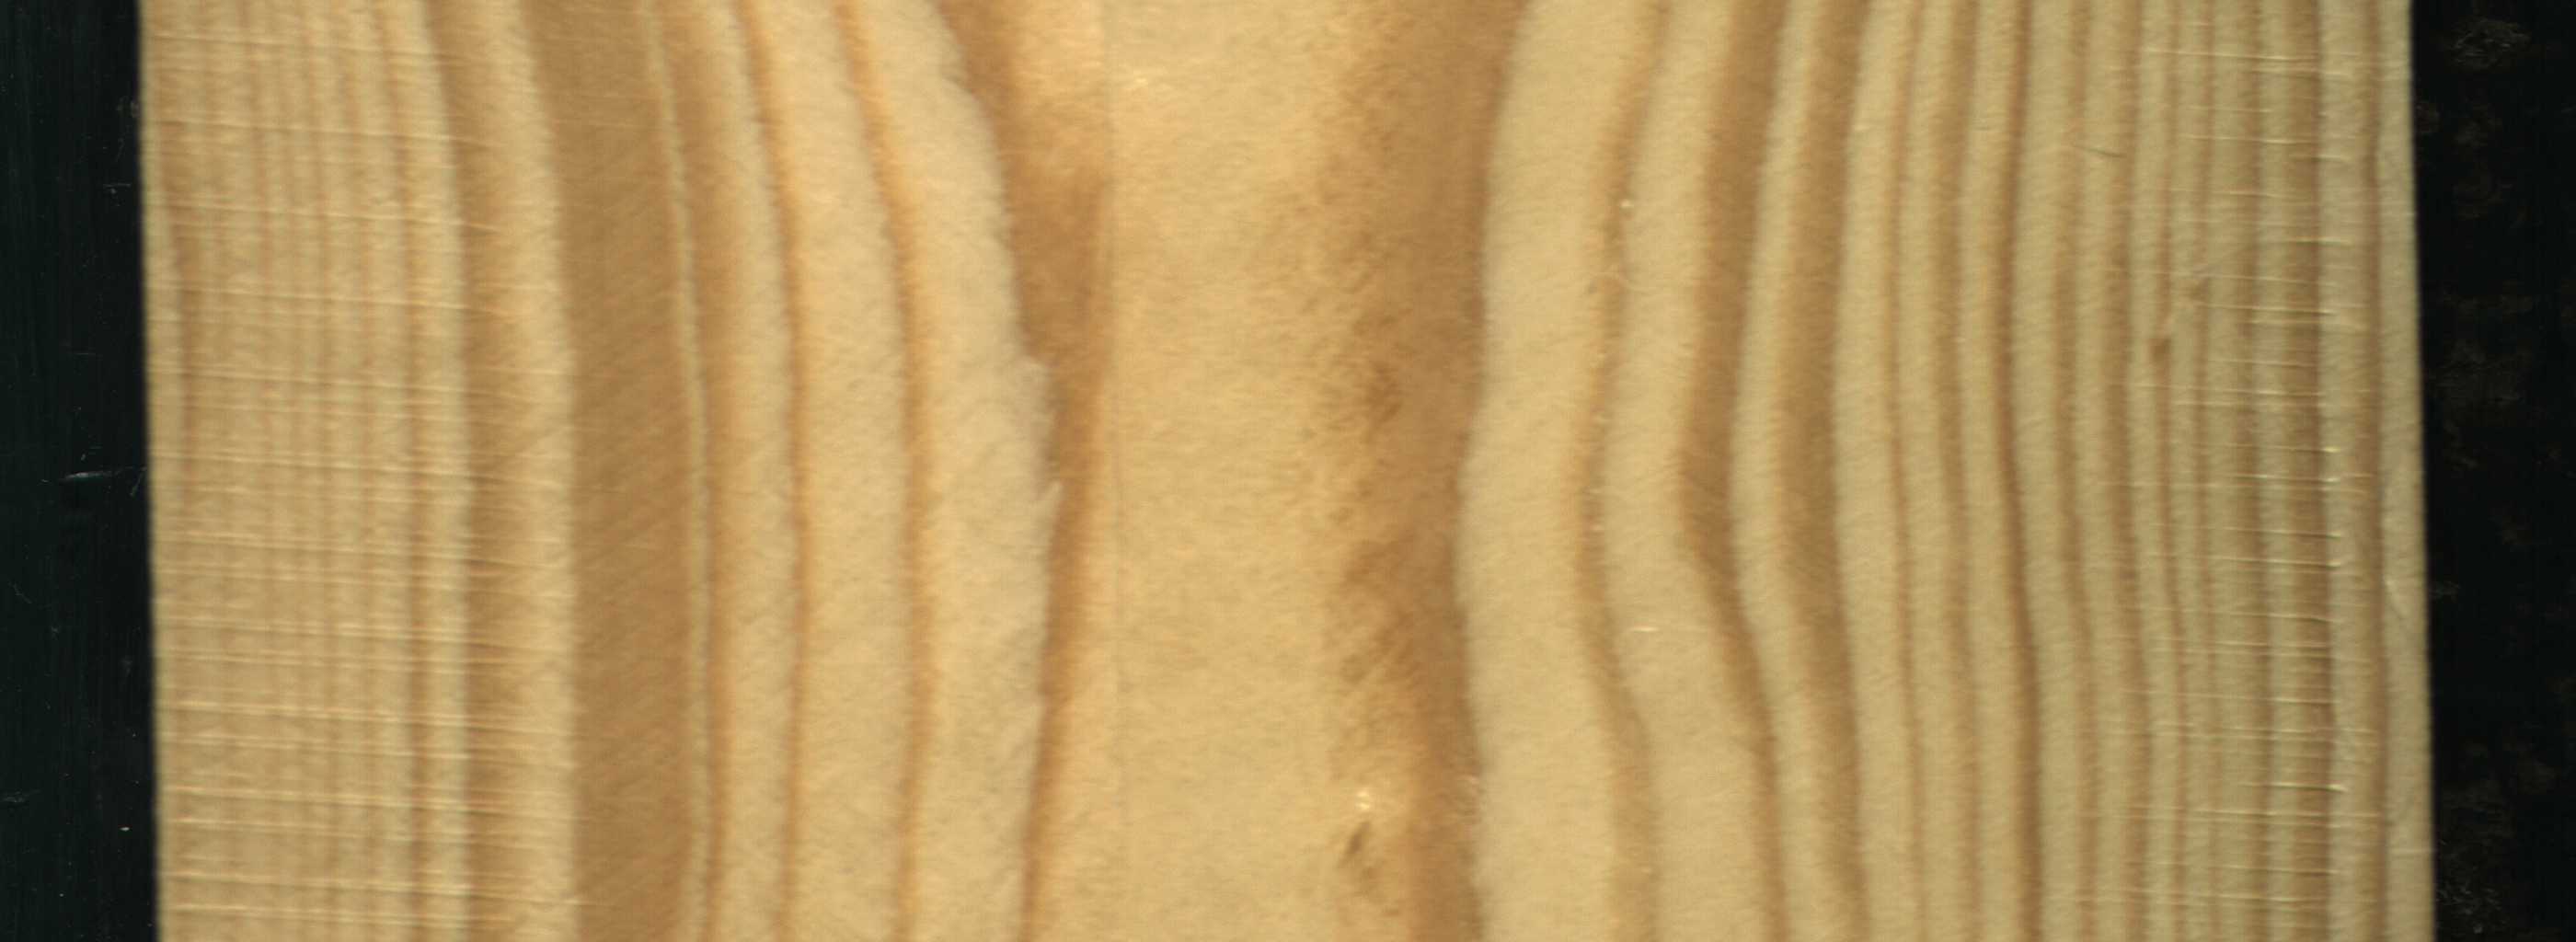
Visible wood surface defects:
Quartzity